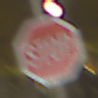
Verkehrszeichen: Stop
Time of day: Night
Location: Outdoor (Urban)
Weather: Clear
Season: NotSpecified
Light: Artificial